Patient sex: M
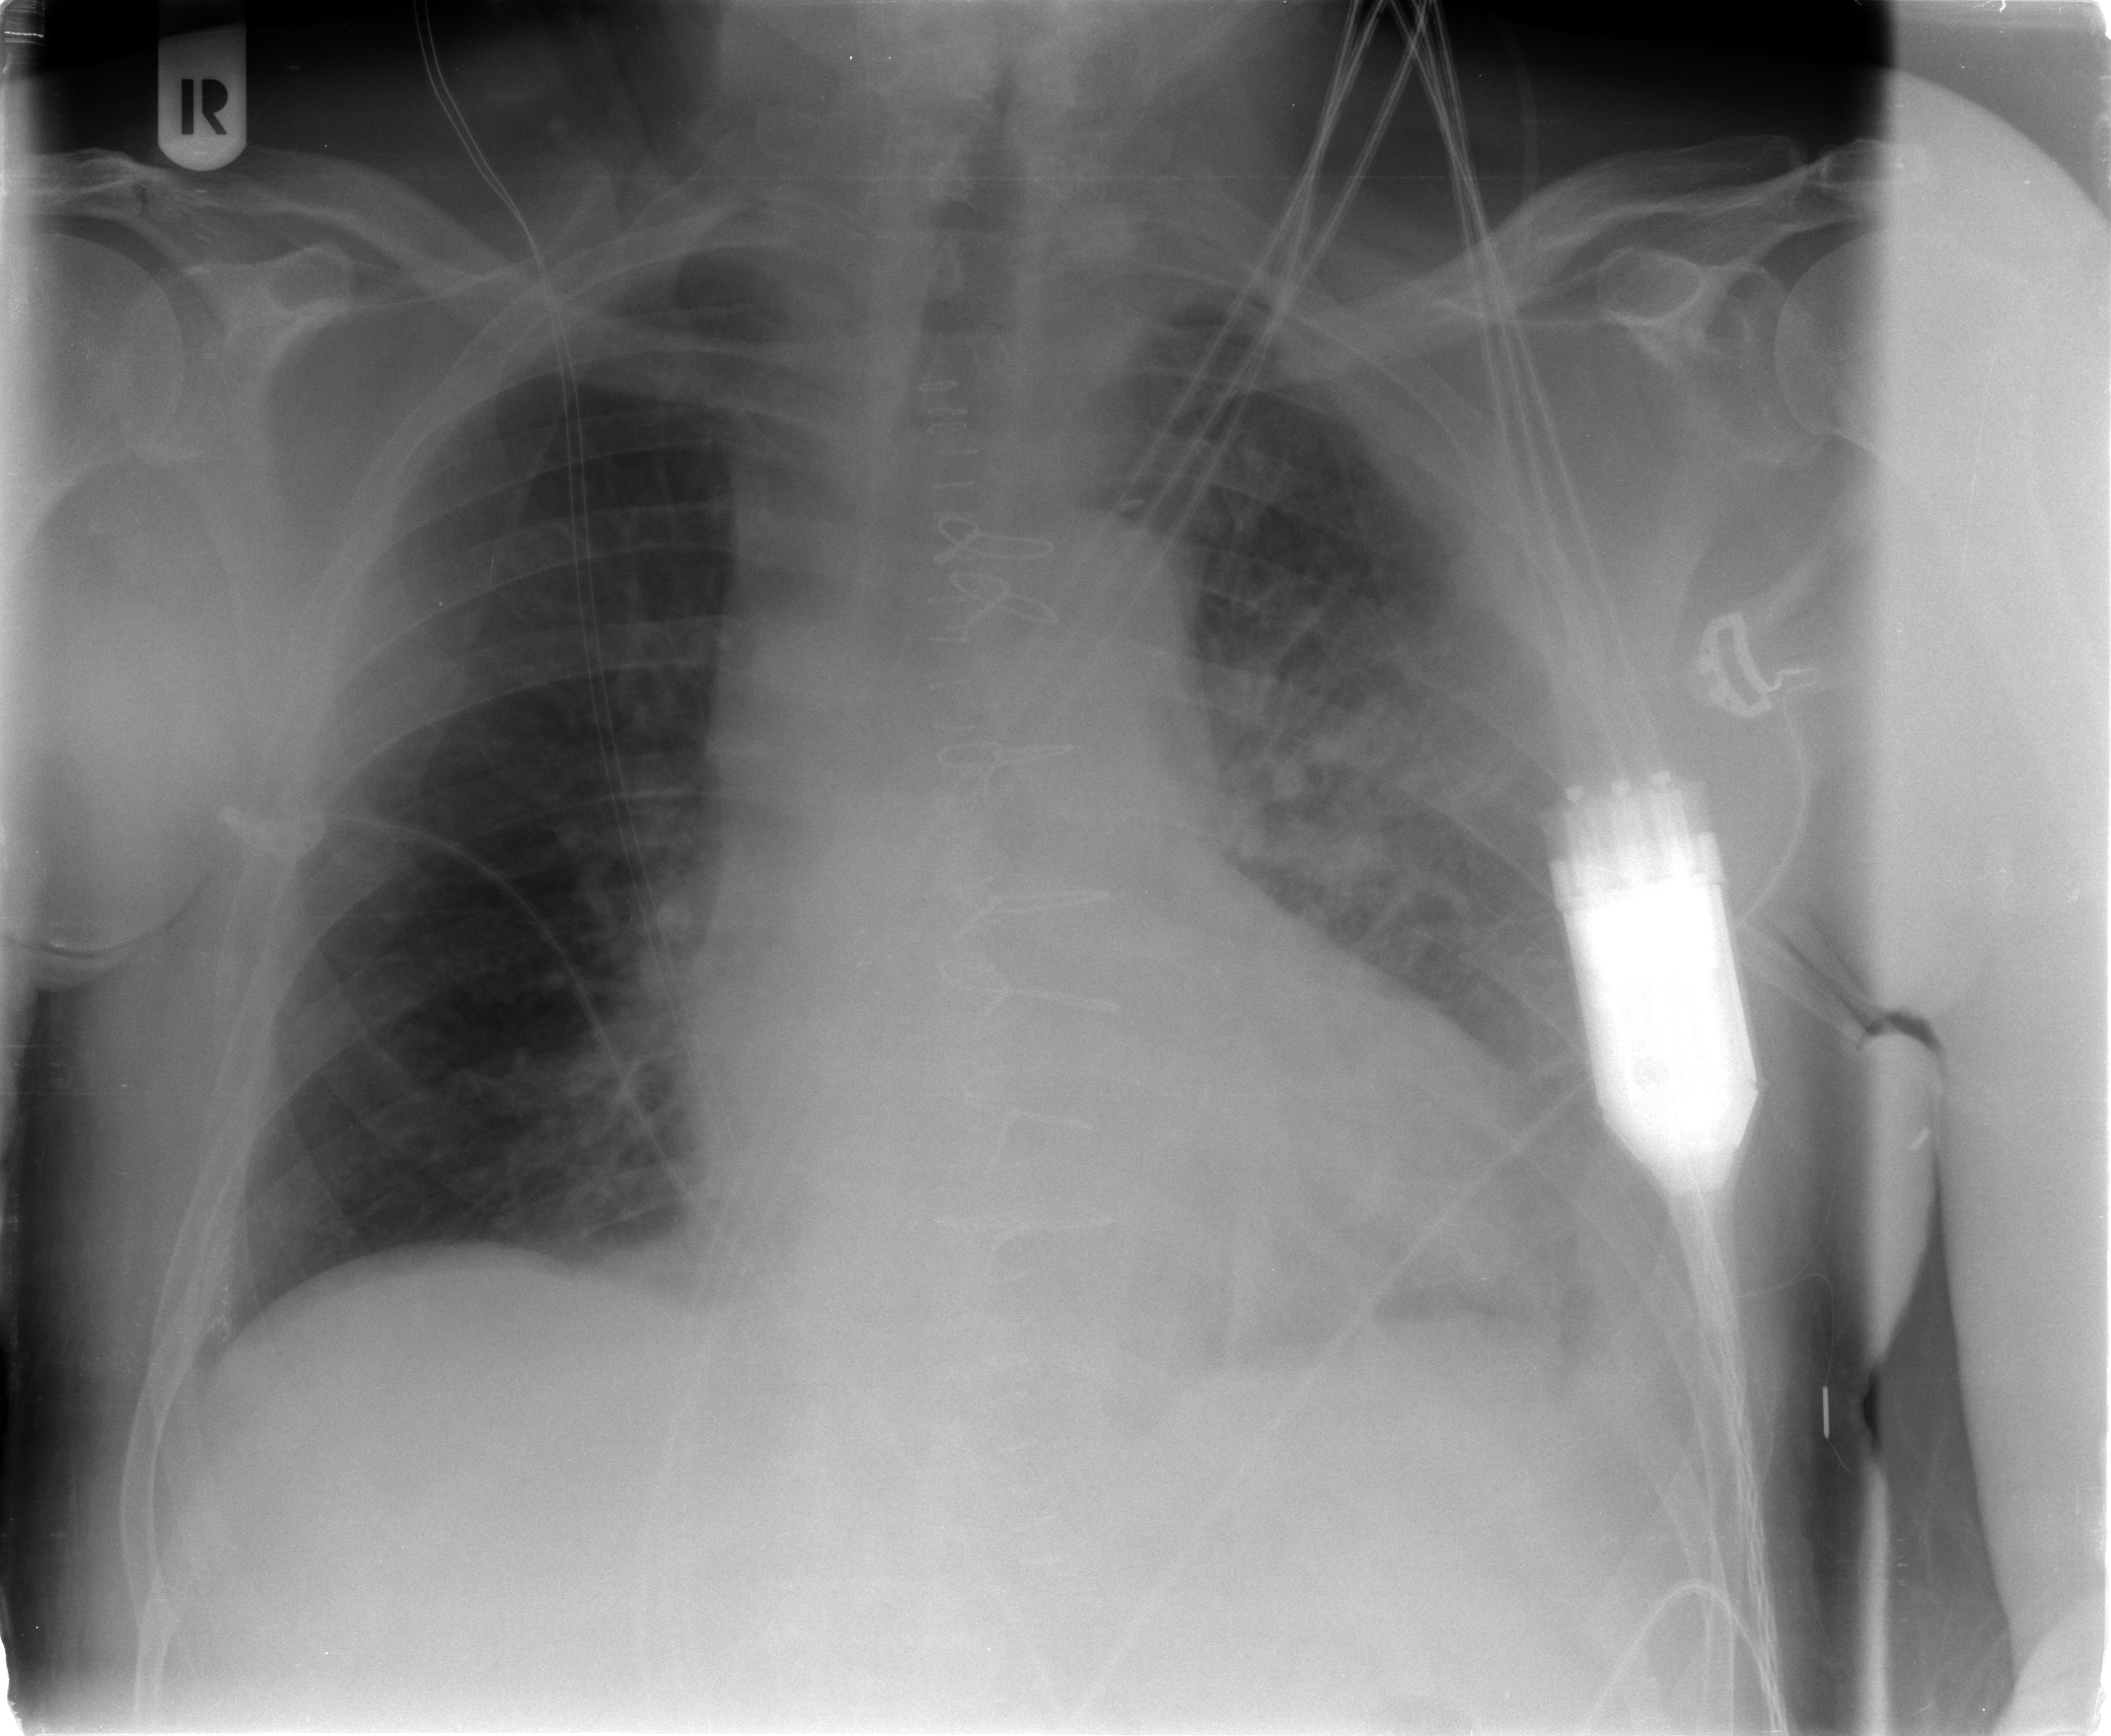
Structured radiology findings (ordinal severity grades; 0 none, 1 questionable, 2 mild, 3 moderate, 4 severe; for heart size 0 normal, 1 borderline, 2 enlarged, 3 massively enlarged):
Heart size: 2
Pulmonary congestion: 1
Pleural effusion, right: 0
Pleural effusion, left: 3
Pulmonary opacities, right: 0
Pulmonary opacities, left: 2
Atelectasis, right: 0
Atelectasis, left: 2